Question: I have a method that invokes some action on Dispatcher.
'''
public static object Invoke(Dispatcher dispatcher, Action method)
{
try
{
ValidateArgs(dispatcher, method);
return dispatcher.Invoke(method);
}
catch (Exception ex)
{
//Log exception
Logger.Error(ex.Message, ex);
throw;
}
}
'''
Dispatcher (in System.Windows.Threading) has a void Invoke method defined, that takes Action parameter.
'''
public void Invoke(Action callback)
{
Invoke(callback, DispatcherPriority.Send, CancellationToken.None, TimeSpan.FromMilliseconds(-1));
}
'''
Now the piece of code I have, compiles locally, however throws an exception on Build Server (TeamCity 5) with the error message -
This made me wondering why does it compile on my local machine, however fails to do so on Build Agent. When I hover my mouse over Invoke method, intellisense shows that it's gonna call Invoke method that has a return parameter, and takes 2 parameters - Delegate, and object[].

So this lefts couple of questions I can't figure out
1. Why it's not failing to compile on my local machine? That's what I would expect (this is not the code I wrote, I inherited it). There is a type (Dispatcher) and a method that is being called on that type (Invoke), by passing parameter (Action method). There is such method defined in the type, with return type of void, shouldn't that method be selected? Why it chooses another method to call. I'm not talking about method overloading here, as I know that return type is not a part of method signature, and while overloading methods, method signature is being considered.
2. Since the source code is the same on my local machine and on Build server, and compilation is failing on build server, what's the difference between these 2 environments? Is it some kind of a compiler switch/config, or what is being considered that let's same code to compile in one environment and fail in another?
Please let me know if you need additional information.
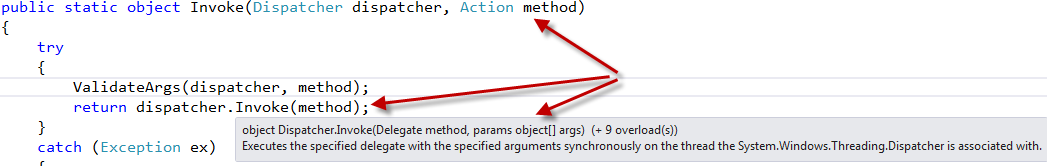
Answer: When compiling on the build server, your code is calling the overload <URL>.
That method is only available starting from .NET 4.5, while on earlier versions <URL> compatible with the way you are calling it is the one shown in the IntelliSense screenshot.
In a nutshell, the problem is that your own system and the build server compile targeting different versions of .NET. The overload added in 4.5 is a better match for the call site as per the overload resolution rules but unfortunately it turns the call site into an invalid statement.